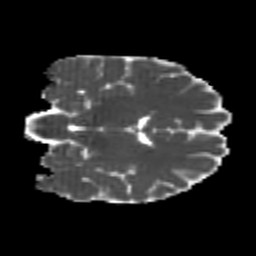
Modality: MD
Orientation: coronal
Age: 20
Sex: female
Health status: healthy
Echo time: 0.074 s